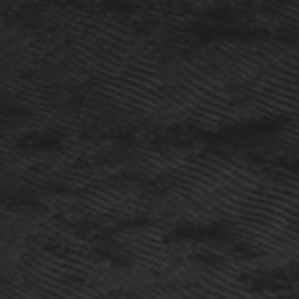
Label: frost